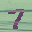
Label: 7